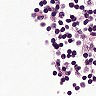
Metastatic tissue present: no